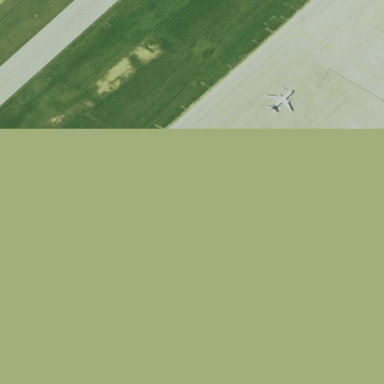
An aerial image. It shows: Apron at the airport.